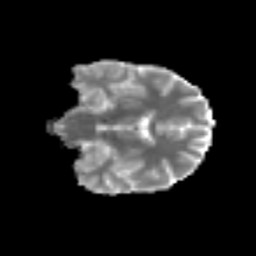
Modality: MD
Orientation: coronal
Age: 49
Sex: female
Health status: ill
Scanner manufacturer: siemens
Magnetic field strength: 3 T
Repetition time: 8.7 s
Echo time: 0.11 s